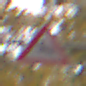
Verkehrszeichen: WildwechselRechts
Umgebung: Outdoor, Nature
Tageszeit: Midday
Wetter: Overcast
Licht: Natural
Jahreszeit: NotSpecified
Kontrast: LowContrast